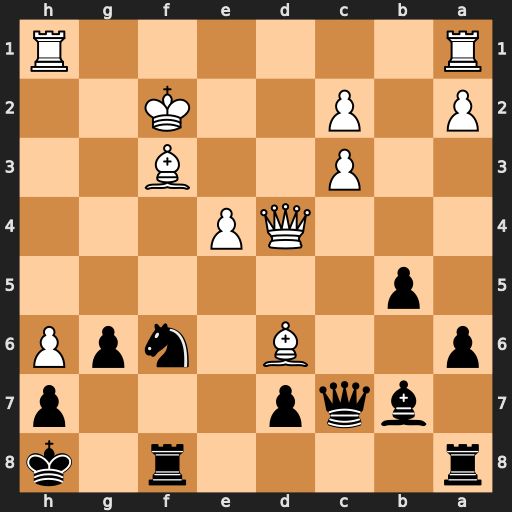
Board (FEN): r4r1k/1bqp3p/p2B1npP/1p6/3QP3/2P2B2/P1P2K2/R6R
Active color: b
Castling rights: -
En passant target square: -
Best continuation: Qxd6 Qxd6 Nxe4+ Kg2 Nxd6